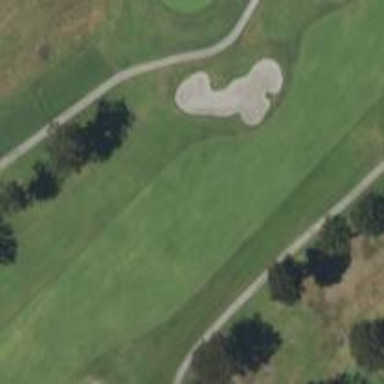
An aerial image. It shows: Golf hole.